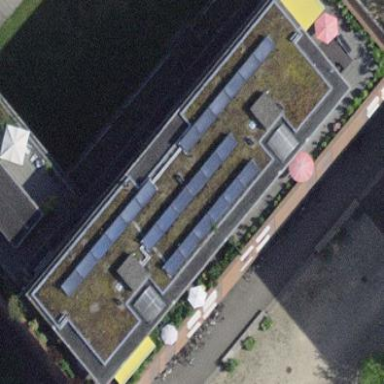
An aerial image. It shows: Solar power generator utilizing photovoltaic technology with solar photovoltaic panels.